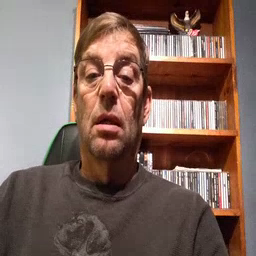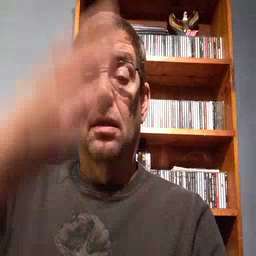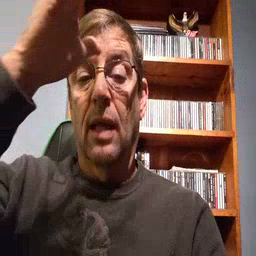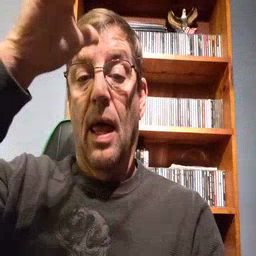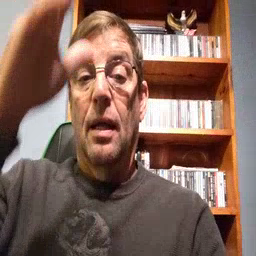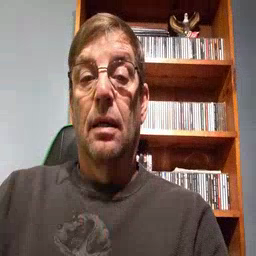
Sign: dad